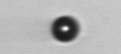
Label: bead